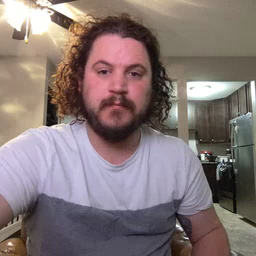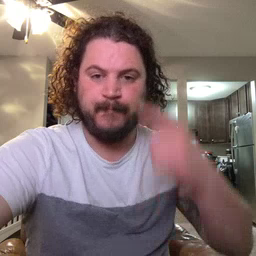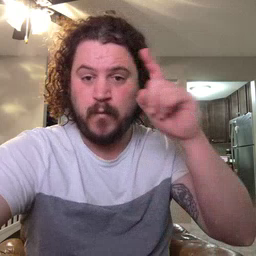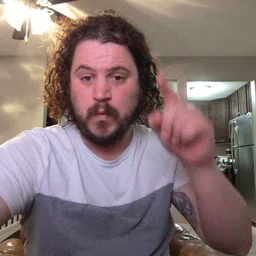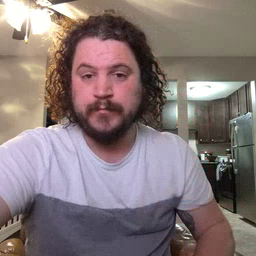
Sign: for